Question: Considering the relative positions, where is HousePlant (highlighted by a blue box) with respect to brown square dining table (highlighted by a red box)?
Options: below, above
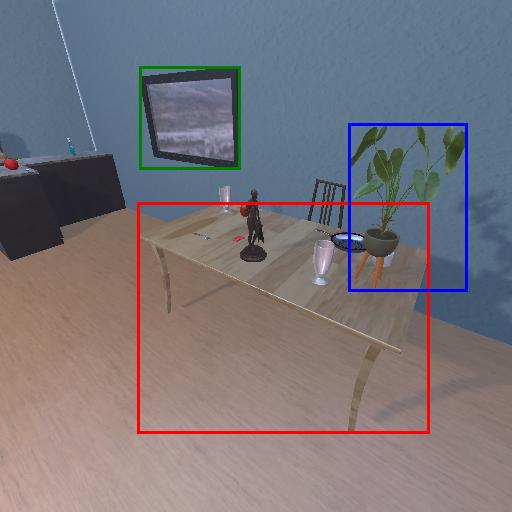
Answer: below